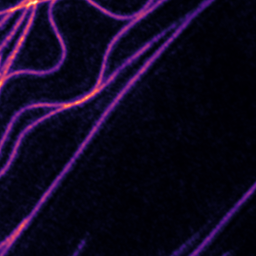
Label: Super-resolution Microtubules image